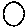
Label: circle